Field crop: tomato
Growth stage: 2
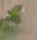
Species: solanum